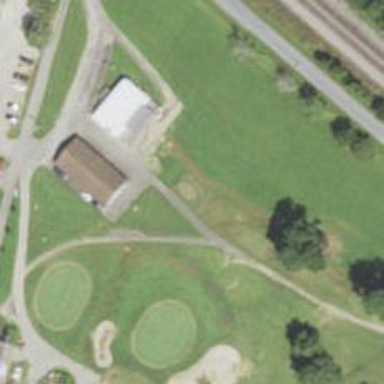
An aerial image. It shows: Golf tee.